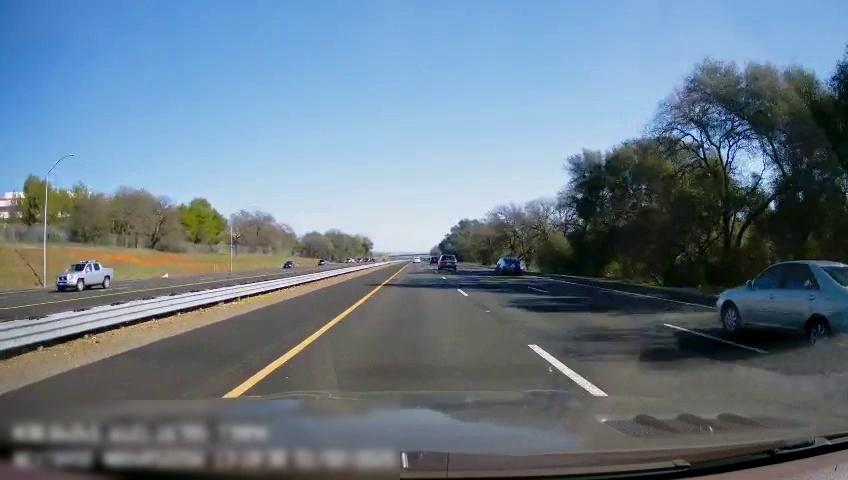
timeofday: Day
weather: Sunny
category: Drivable Space
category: Drivable Space
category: Vehicles | Truck
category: Vehicles | Car
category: Vehicles | SUV
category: Vehicles | Car
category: Vehicles | SUV
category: Lanes | Opposite Lane
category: Lanes | Current Lane
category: Lanes | Current Lane
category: Lanes | Alternate Lane
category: Lanes | Alternate Lane